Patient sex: M
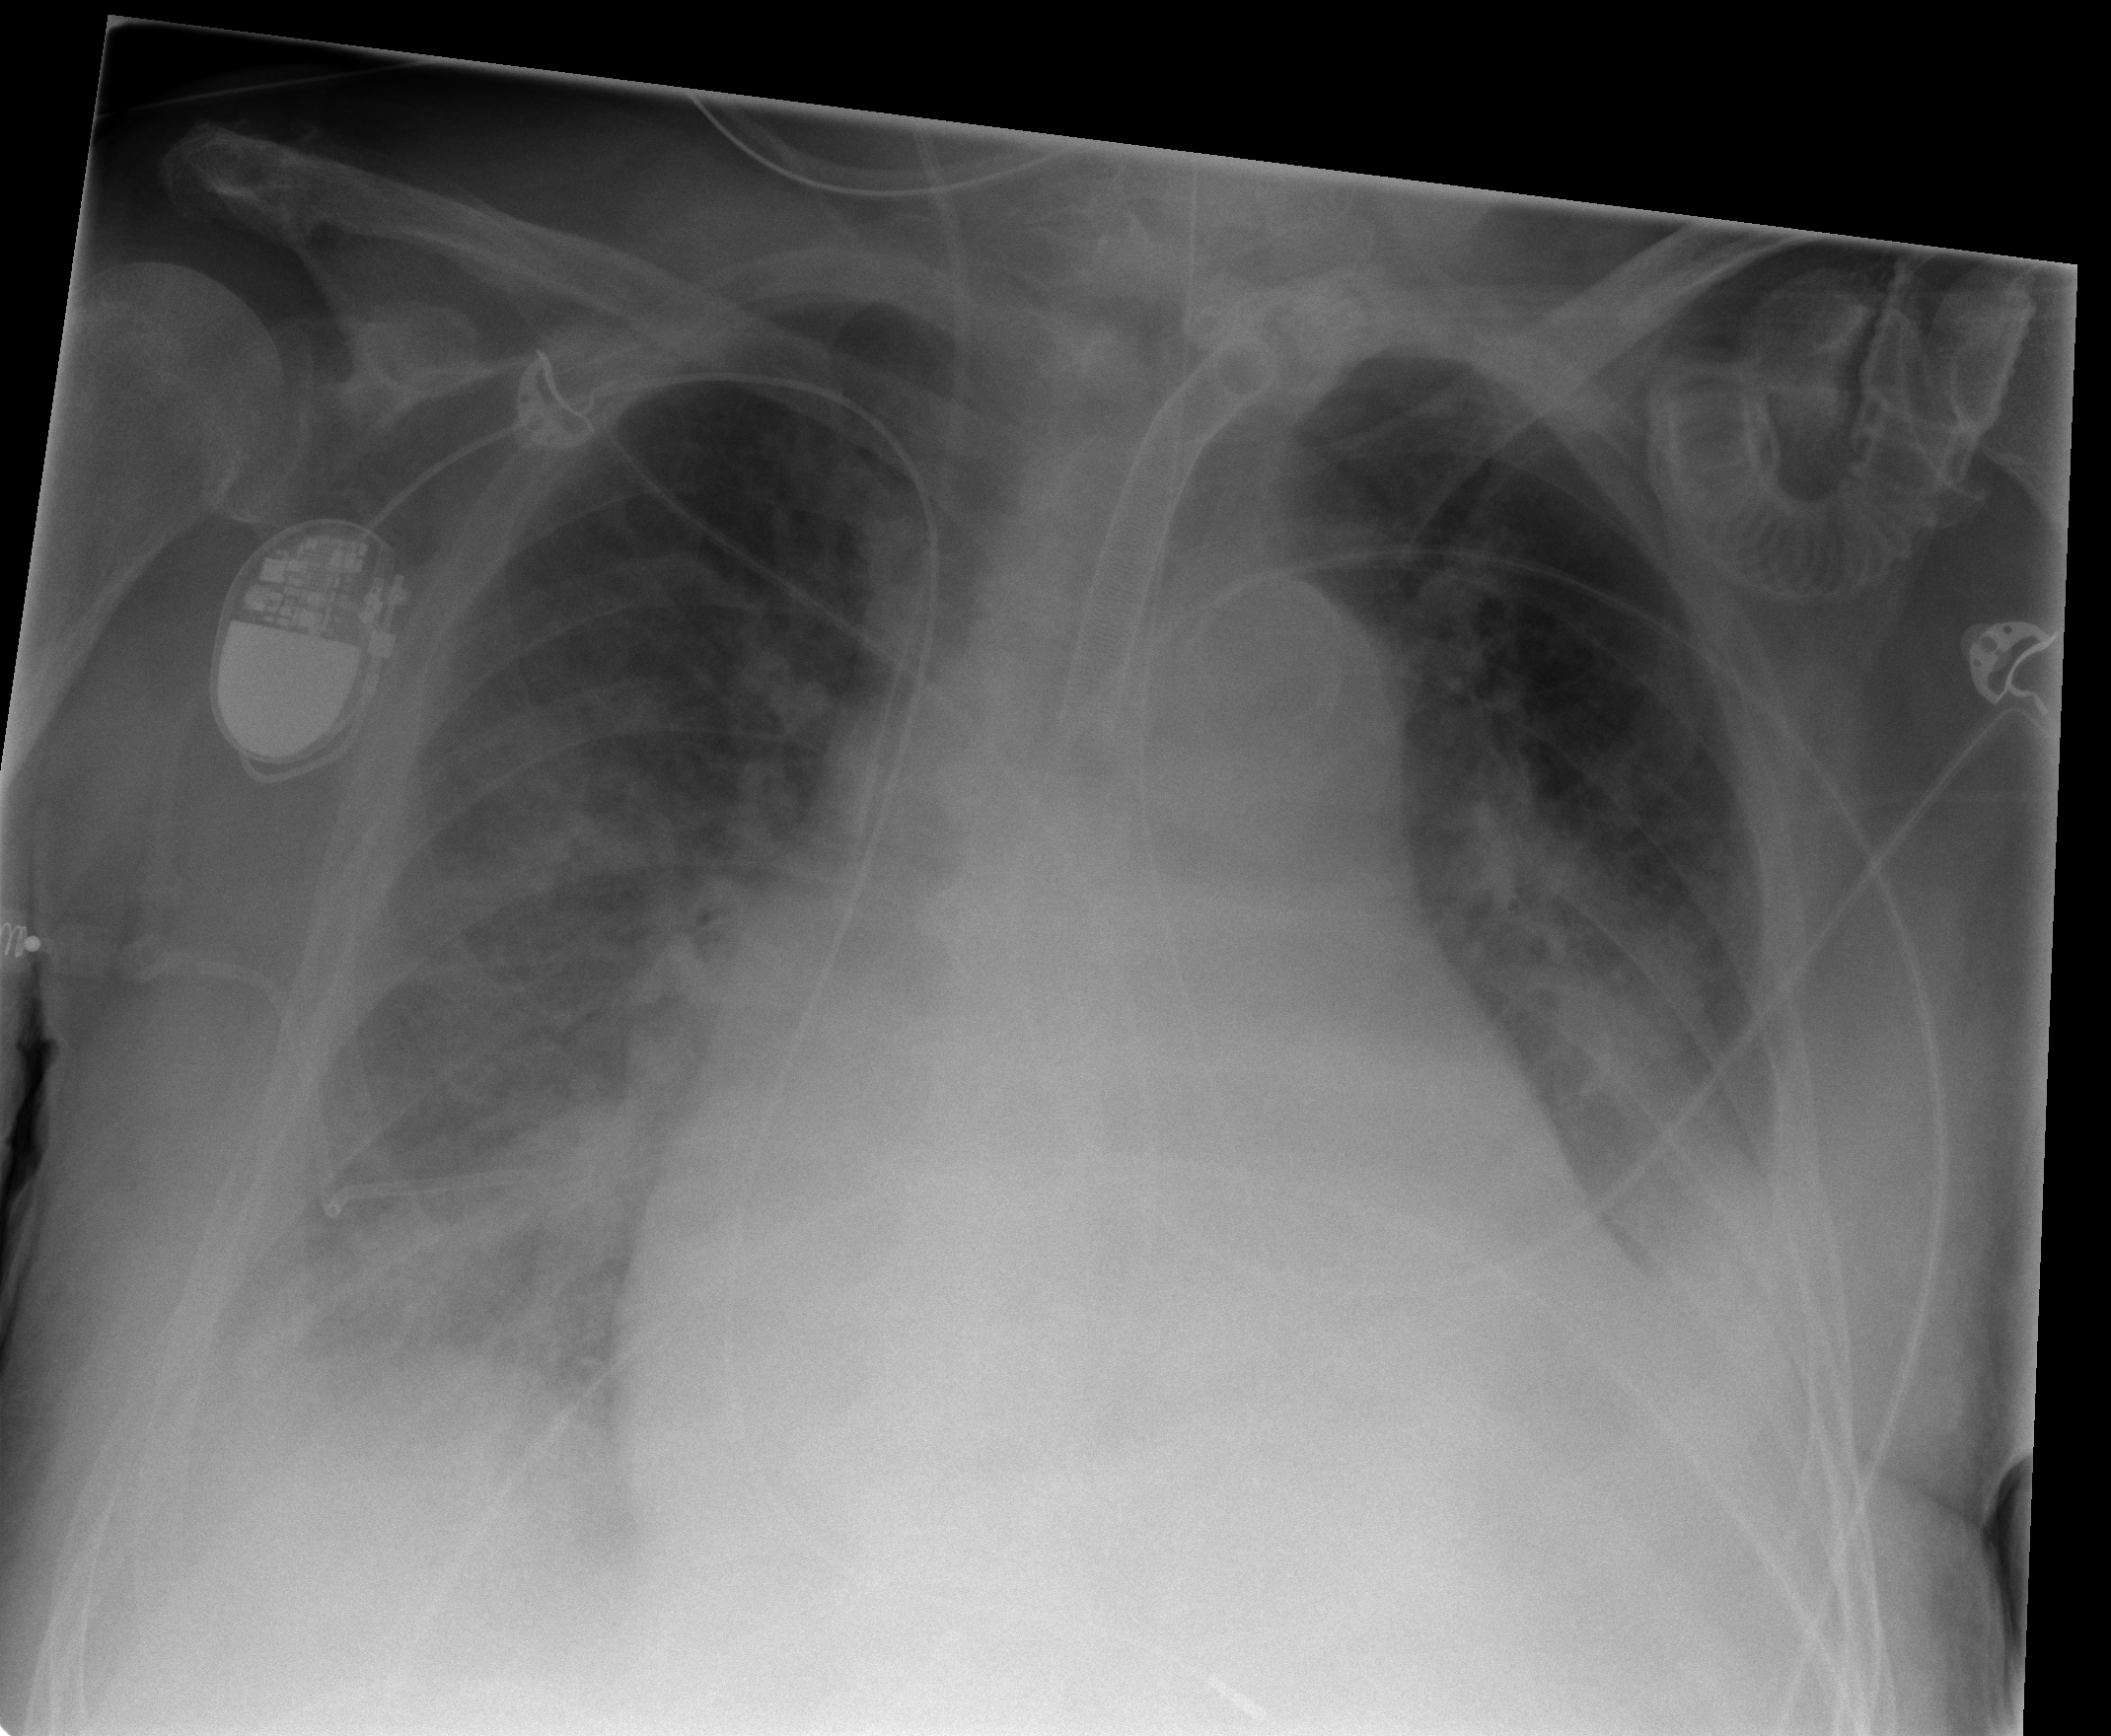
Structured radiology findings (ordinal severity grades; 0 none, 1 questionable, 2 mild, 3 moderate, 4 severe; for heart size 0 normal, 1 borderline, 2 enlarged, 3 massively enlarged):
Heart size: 3
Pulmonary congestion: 2
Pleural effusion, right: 2
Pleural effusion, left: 2
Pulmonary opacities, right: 3
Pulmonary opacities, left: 3
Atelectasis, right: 3
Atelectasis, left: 3